Question: After Graphite Installation the follwoing folder structure is being created in the directory

'''
bash # ls -l /opt/graphite/storage/rrd/BulkData/device01-test/
'''
and the output is
'''
cpu-0 interface-br0 interface-eth1 interface-eth3 interface-lo load
cpu-1 interface-eth0 interface-eth2 interface-ethip0 interface-ueth3 memory
'''
When i goes to the graphite web-server it's displays nothing, is this is the correct way to load archived rrd data, in the rrd location
i have restarted the carbon and apache httpd server but stills the UI not showing the metrics of this data,
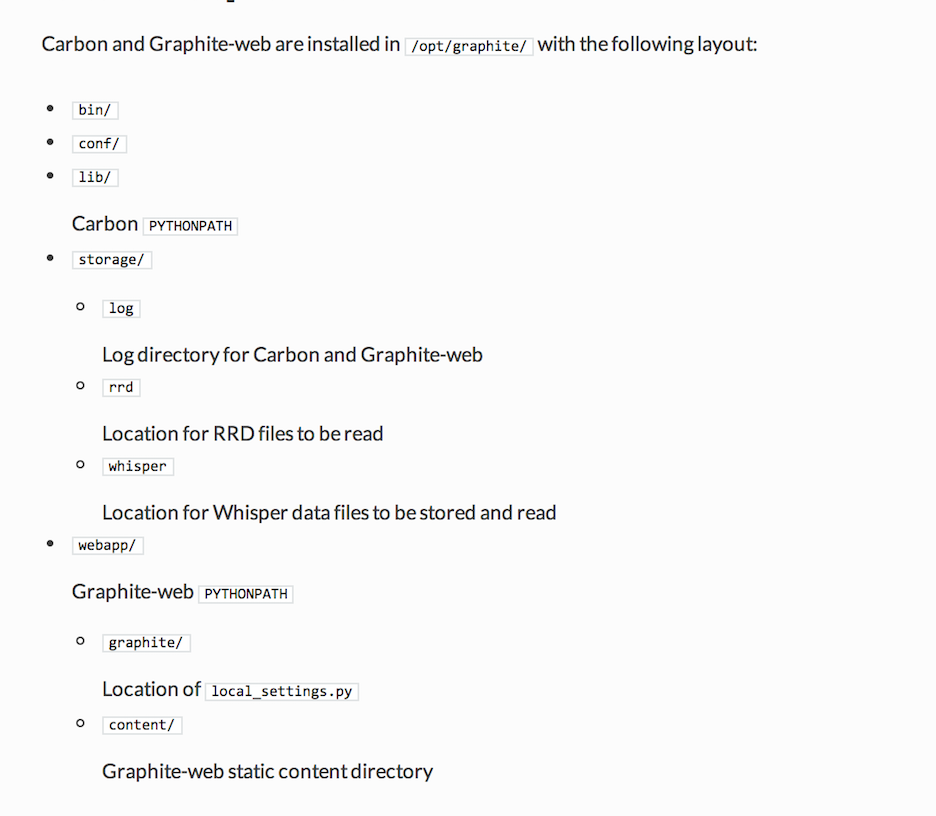
Answer: Maybe your Graphite instance is missing RRD support because you haven't installed 'python-rrdtool' as mentioned in the <URL> document? I suppose Graphite checks for the availability of this module and if missing disables RRD support.